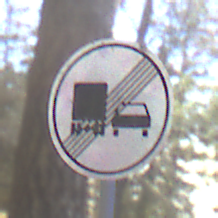
Verkehrszeichen: EndeUeberholverbotKraftfahrzeuge
Umgebung: Outdoor, Nature
Tageszeit: MorningAfternoon
Wetter: Clear
Licht: Natural
Jahreszeit: Winter
Kontrast: HighContrast